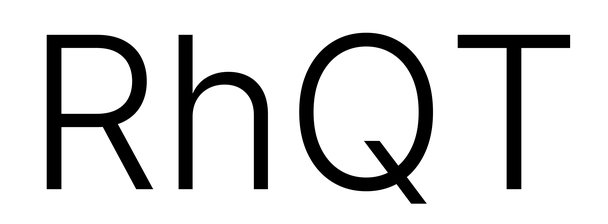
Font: Inter_Light